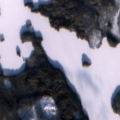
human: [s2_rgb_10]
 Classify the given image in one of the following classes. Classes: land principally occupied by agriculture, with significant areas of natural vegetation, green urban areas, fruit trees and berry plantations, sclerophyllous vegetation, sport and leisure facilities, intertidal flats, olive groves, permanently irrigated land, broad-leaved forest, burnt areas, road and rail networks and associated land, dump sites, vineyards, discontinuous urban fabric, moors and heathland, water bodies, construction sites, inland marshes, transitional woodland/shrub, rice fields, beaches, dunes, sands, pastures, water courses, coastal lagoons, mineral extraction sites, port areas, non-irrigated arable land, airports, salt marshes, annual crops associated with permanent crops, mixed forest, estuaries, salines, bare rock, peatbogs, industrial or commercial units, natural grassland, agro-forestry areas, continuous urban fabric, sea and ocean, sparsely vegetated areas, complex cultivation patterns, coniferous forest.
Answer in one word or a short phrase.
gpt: coniferous forest, water bodies